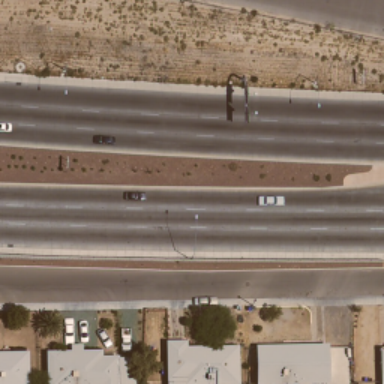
There are two straight freeways in the desert .